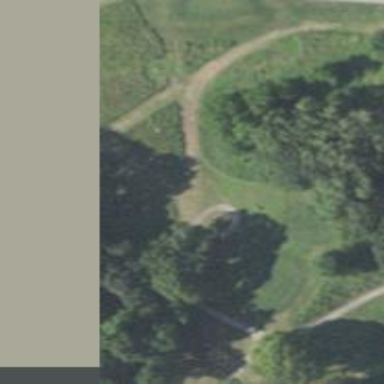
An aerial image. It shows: Service road used as golf cart path.